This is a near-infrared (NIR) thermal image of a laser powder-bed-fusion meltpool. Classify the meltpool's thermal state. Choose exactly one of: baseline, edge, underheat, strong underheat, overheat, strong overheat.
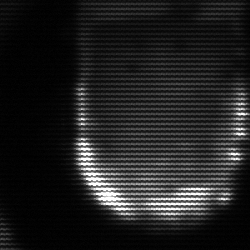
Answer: baseline